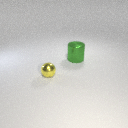
small yellow metal sphere to the left of large green metal cylinder